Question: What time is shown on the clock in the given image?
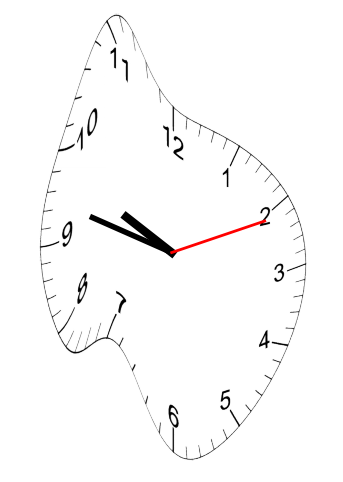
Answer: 09:47:11